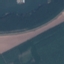
Land use / land cover class: River